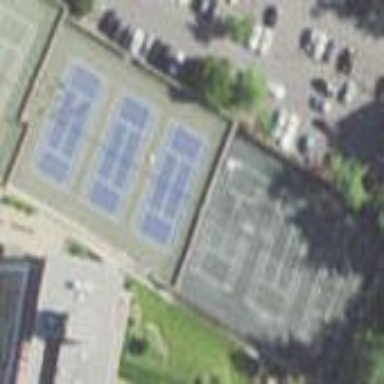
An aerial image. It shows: Tennis court in leisure pitch.